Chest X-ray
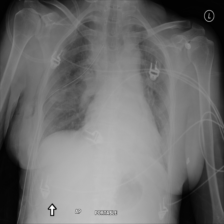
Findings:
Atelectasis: negative
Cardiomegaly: negative
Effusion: negative
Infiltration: negative
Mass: negative
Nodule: negative
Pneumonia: negative
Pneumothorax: negative
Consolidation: negative
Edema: negative
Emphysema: negative
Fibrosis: negative
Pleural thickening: negative
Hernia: negative